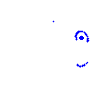
Particle: proton